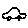
Label: car